Field crop: maize
Growth stage: 2
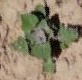
Species: chenopodium